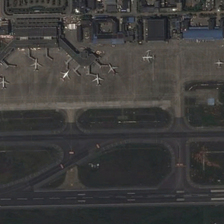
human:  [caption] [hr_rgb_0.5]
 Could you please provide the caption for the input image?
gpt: the black airport next to a black flight strip .

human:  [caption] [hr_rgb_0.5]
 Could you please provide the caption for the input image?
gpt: several aeroplanes are on the parking apron  which is located between terminal building and weblike flight paths .

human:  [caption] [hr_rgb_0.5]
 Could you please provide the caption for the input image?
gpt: several aeroplanes are on the parking apron  which is located between terminal building and weblike flight paths .

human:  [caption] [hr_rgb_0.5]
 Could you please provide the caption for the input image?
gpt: a passenger termial building near some buildings is alongside two runways .

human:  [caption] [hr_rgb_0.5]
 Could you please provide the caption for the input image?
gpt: several planes are sparsely parked near some buildings and runways .